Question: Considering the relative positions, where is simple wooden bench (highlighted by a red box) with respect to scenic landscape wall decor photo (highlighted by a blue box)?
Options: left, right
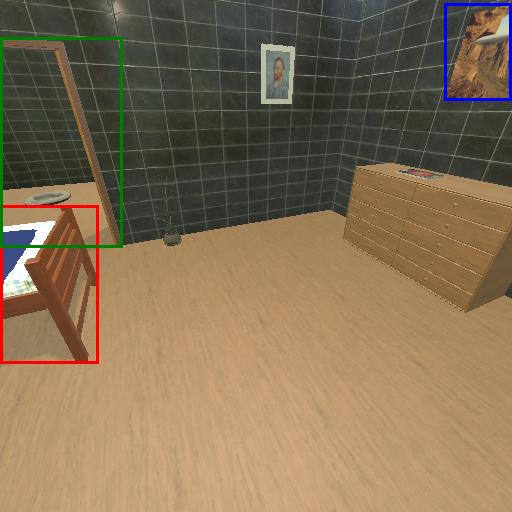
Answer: left